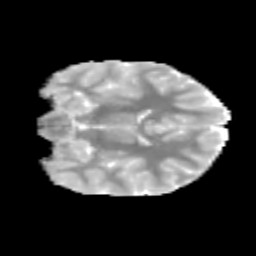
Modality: MD
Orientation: coronal
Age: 11
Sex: male
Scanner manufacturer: siemens
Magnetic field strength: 3 T
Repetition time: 3.8 s
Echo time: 0.07 s